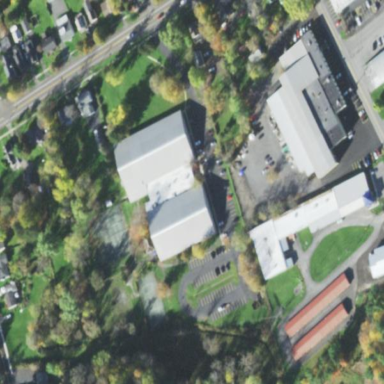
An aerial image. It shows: Building designated as sports center for tennis.